Field crop: maize
Growth stage: 2
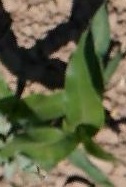
Species: maize